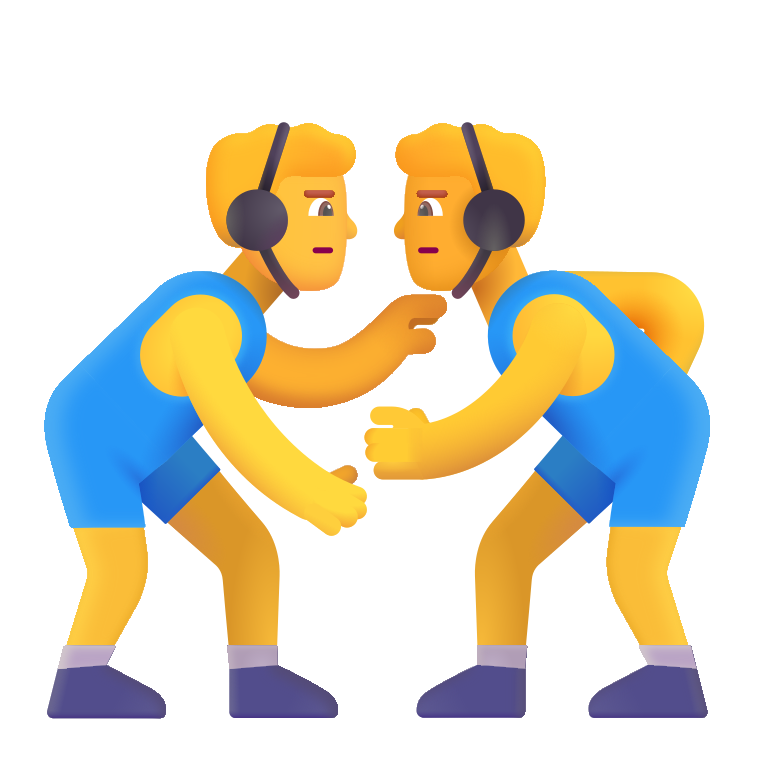
man wrestling color default